Brain MRI, t1w sequence, axial 2D slice.
Patient: age 42, sex F, weight 90 kg, height 1.9 m
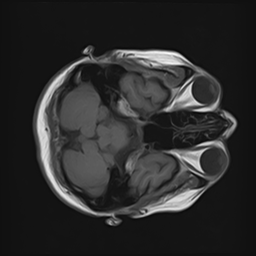